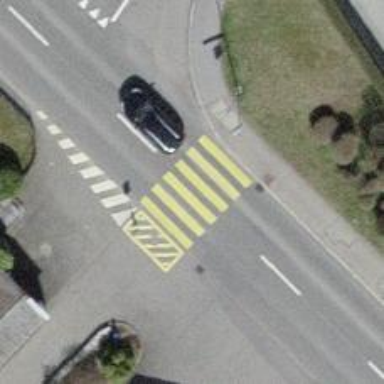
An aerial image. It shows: Service road with zebra crossing for pedestrians.